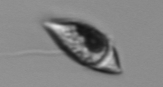
Label: Amphidinium